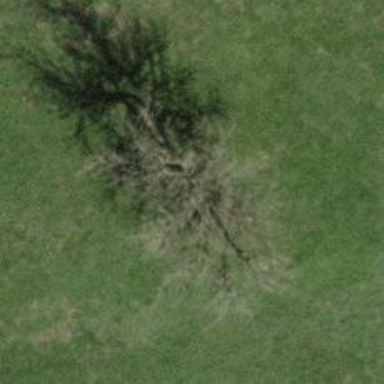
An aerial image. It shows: Single tag "natural: tree."